已知球的两个平行截面的面积分别为 $19\pi$ 和 $36\pi$，球的半径为 $10$，则这两个平行截面之间的距离为\underline{\qquad}.
【解答】
【答案】$1$ 或 $17$

【分析】根据球的两个平行截面的面积分别为 $19\pi$ 和 $36\pi$，分别求得两个平行截面的半径和球心到截面的距离，再分截面圆在球心的同侧和异侧求解.

【详解】解：因为球的两个平行截面的面积分别为 $19\pi$ 和 $36\pi$，

所以球的两个平行截面的半径分别为 $\sqrt{19}$ 和 $6$，

则球心到截面 $O_1$ 的距离为 $|OO_1|=\sqrt{10^2-(\sqrt{19})^2}=9$，

球心到截面 $O_2$ 的距离为 $|OO_2|=\sqrt{10^2-6^2}=8$，

当截面圆在球心的同侧时，如图所示：

这两个平行截面之间的距离为 $|O_1O_2|=9-8=1$

当截面圆在球心的异侧时，如图所示：

这两个平行截面之间的距离为 $|O_1O_2|=9+8=17$，

故答案为：$1$ 或 $17$

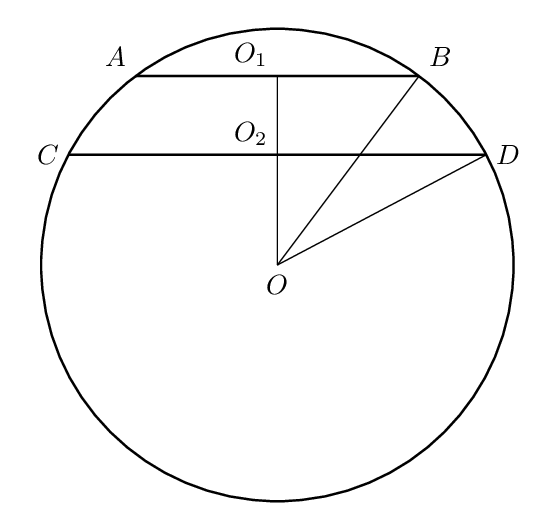
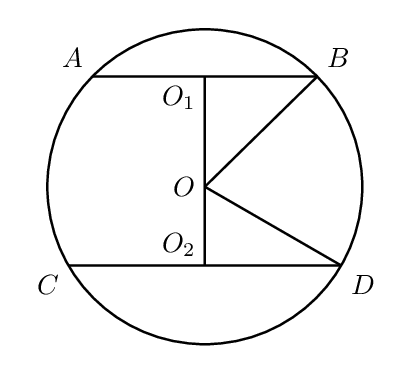